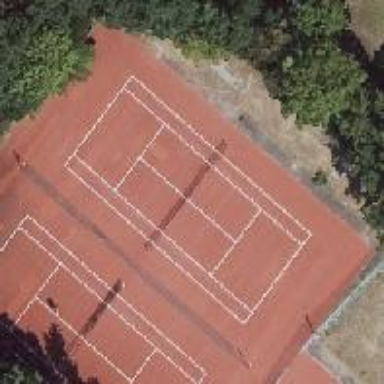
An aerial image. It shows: Tennis court with tartan surface.